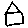
Label: house